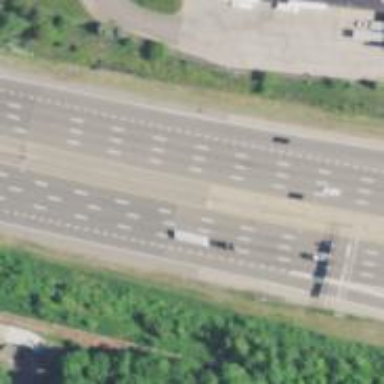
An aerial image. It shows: Motorway junction.